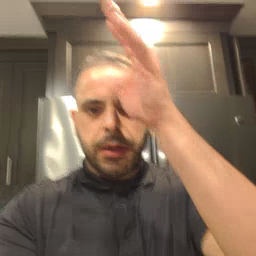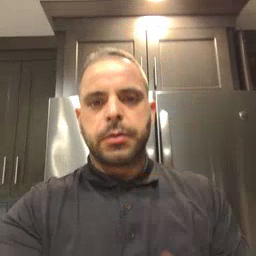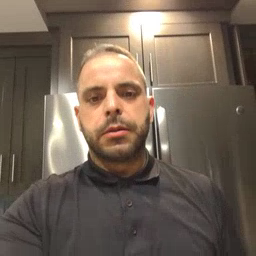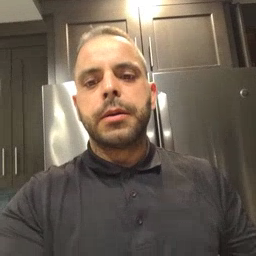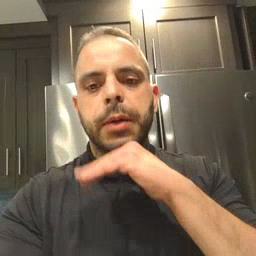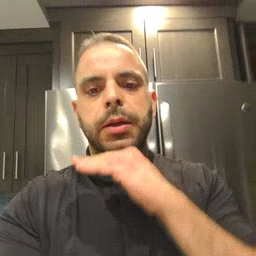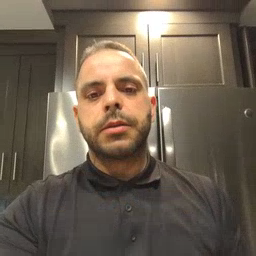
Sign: pig